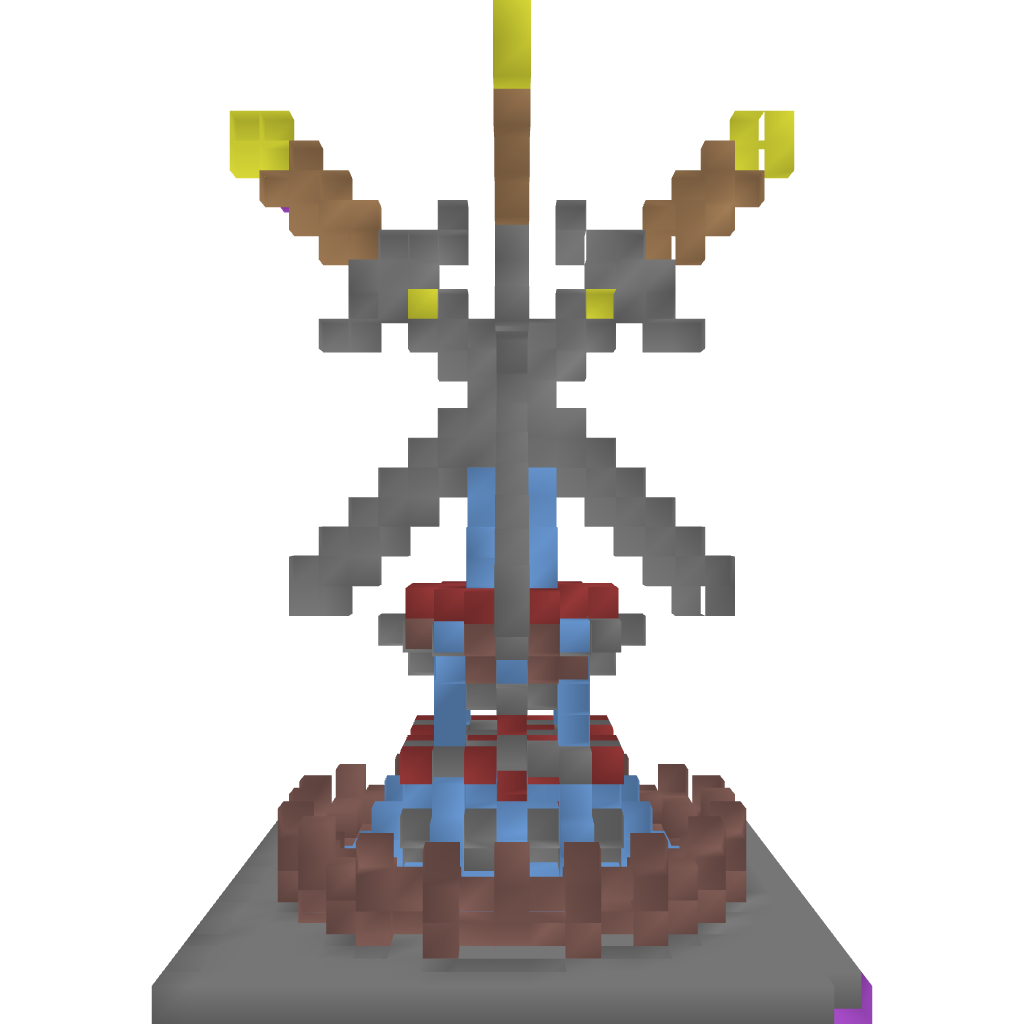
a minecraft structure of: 4 Sword Fountain high quality